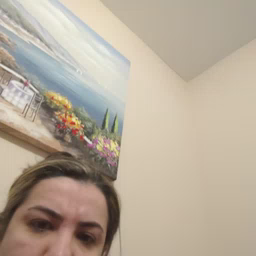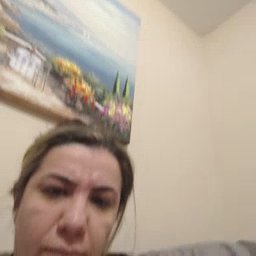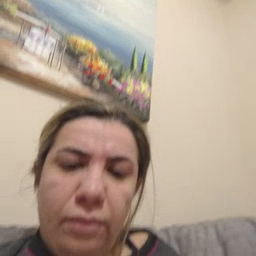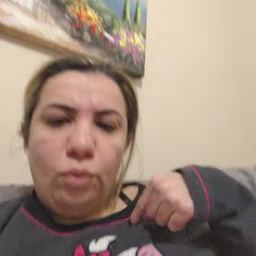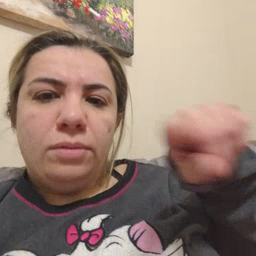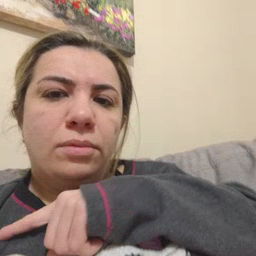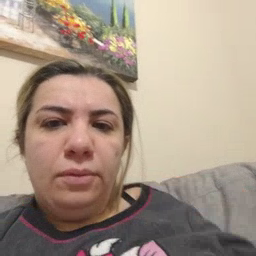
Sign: weus